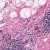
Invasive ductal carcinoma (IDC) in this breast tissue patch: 0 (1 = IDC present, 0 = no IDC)